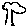
Label: tree